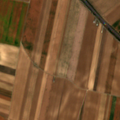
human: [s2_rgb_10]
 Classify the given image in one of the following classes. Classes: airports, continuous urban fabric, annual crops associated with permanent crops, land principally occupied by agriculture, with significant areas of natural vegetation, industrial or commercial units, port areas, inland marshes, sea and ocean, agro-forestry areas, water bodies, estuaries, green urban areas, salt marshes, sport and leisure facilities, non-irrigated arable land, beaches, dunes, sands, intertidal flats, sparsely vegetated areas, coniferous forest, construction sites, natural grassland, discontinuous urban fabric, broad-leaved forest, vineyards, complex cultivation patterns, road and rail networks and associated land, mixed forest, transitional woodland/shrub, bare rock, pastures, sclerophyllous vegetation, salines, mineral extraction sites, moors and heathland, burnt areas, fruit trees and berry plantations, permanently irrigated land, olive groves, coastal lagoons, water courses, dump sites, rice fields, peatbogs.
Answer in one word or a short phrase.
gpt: non-irrigated arable land